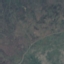
Land use / land cover: HerbaceousVegetation